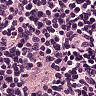
Metastatic tissue present: no